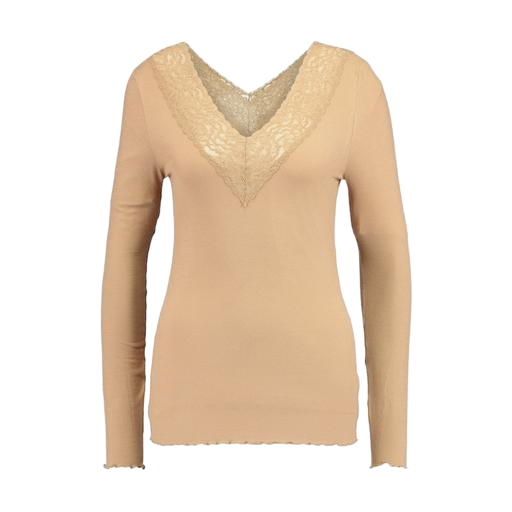
beige josephine long-sleeve top, beige colored long sleeve, beige blouse lace, white background